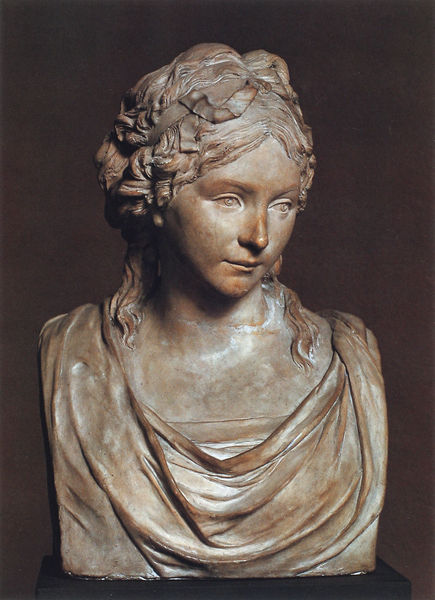
Titel: Porträtbüste der Prinzessin Friederike von Preußen
Künstler: Johann Gottfried Schadow
Institution: Berlin, Staatliche Museen - Preußischer Kulturbesitz
Schlagwörter: mädchen, braun, frau, frisur, haar, kleid, marmor, mund, nase, stirn, blick, tuch, jung, augen, band, falten, sockel, stein, porträt, haare, stoff, kinn, lippen, locken, mittelscheitel, wangen, haarband, zopf, brauen, büste, faltenwurf, geneigt, offen, dekolte, riss, haara